The plot shows how the frequency content of a bearing vibration signal evolves over time (STFT spectrogram). Classify the bearing condition as one of: normal, inner_race, outer_race, ball.
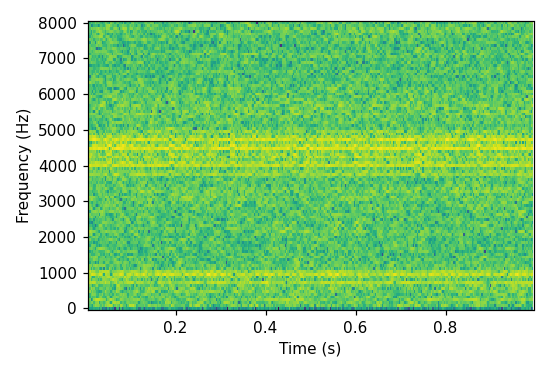
Answer: outer_race